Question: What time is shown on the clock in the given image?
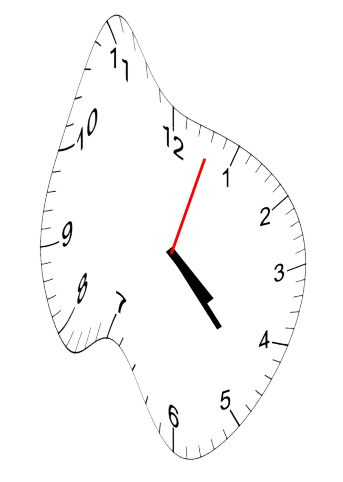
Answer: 04:23:03